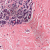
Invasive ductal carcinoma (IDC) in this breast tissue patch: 0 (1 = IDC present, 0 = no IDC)